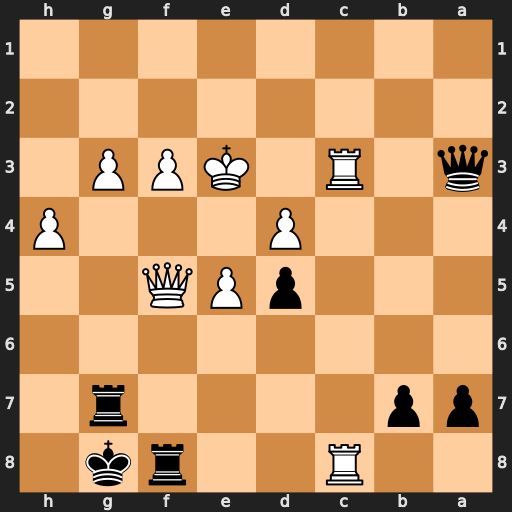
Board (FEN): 2R2rk1/pp4r1/8/3pPQ2/3P3P/q1R1KPP1/8/8
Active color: b
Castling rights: -
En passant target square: -
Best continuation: Qxc3+ Rxc3 Rxf5